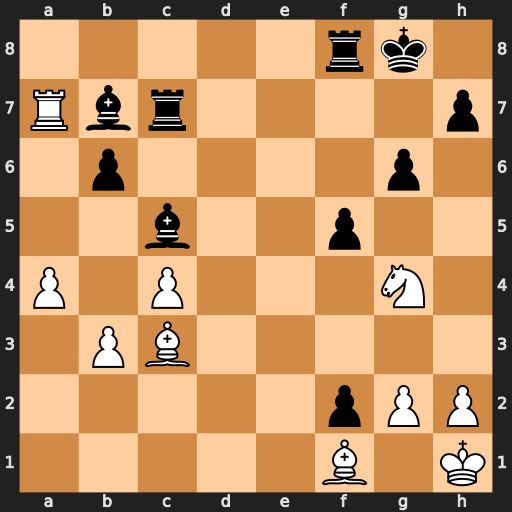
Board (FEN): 5rk1/Rbr4p/1p4p1/2b2p2/P1P3N1/1PB5/5pPP/5B1K
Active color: w
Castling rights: -
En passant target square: -
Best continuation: Nh6#